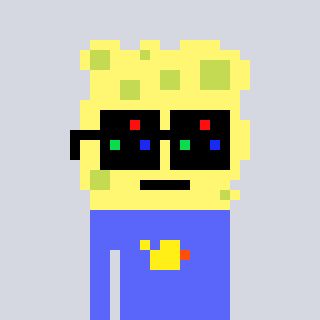
a pixel art character with square black sunglasses, a sponge-shaped head and a purple-colored body on a cool background